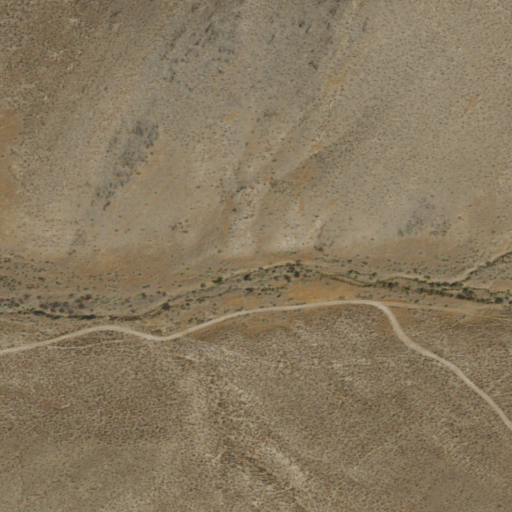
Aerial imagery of valley in Nevada named Bloody Run Canyon containing only shrub